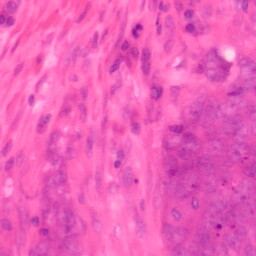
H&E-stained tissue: Colon